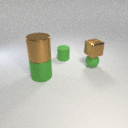
small green rubber sphere below small brown metal cube